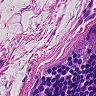
Metastatic tissue present: no